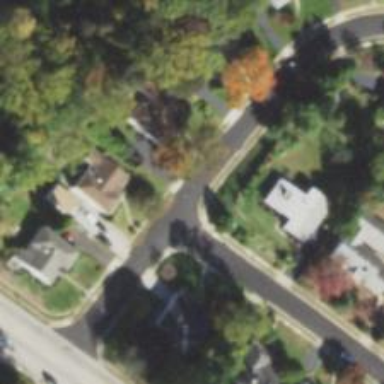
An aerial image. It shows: Unmarked crossing on the road.